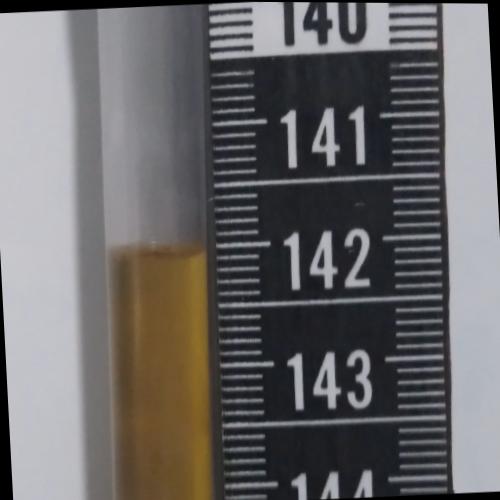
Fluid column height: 142.1 cm